Interaction volume radius: 5 \u00c5
Interaction volume height: 20 \u00c5
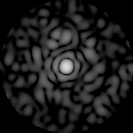
Disorder parameter: 0.8679